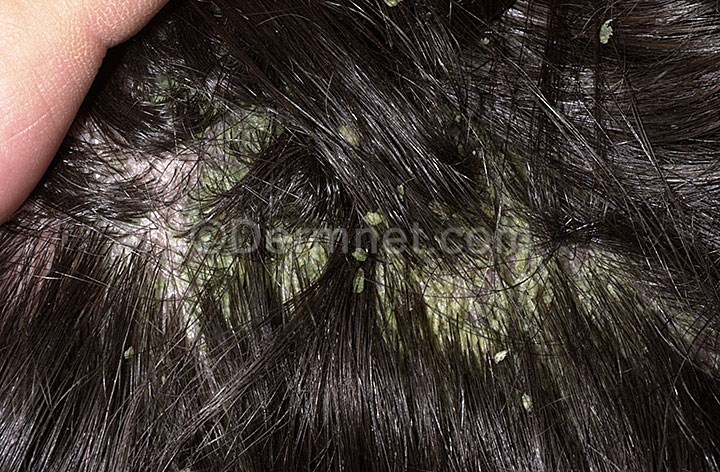
Disease: Psoriasis pictures Lichen Planus and related diseases